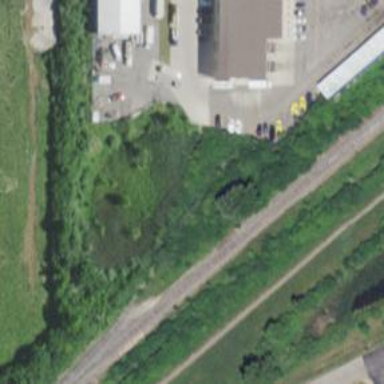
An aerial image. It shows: Rail spur service.